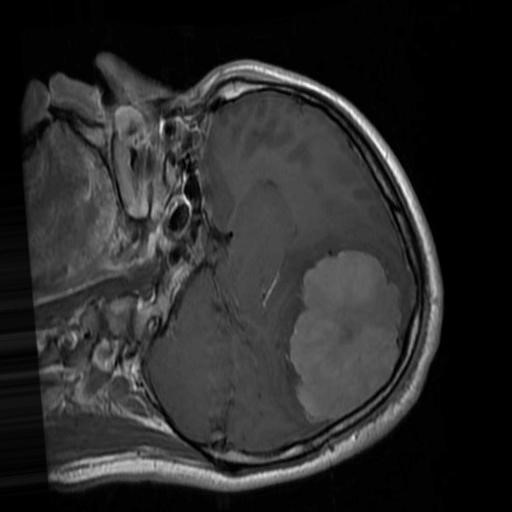
Label: brain_menin